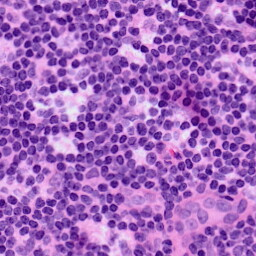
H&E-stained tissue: LymphNode